Question: i m writing one application in which i have created custom list field for displaying listview.
my CustomListField contains one image and text in a row. i m gettiing field change listener on click of listfield row but i want to put fieldchange listener on image too..
can anyone tell me how can i do that.
here is my code.
'''
public class CustomListField extends ListField implements ListFieldCallback {
private Vector _listData;
private int _MAX_ROW_HEIGHT = 60;
public CustomListField(Vector data) {
_listData = data;
setSize(_listData.size());
setSearchable(true);
setCallback(this);
setRowHeight(_MAX_ROW_HEIGHT);
}
protected void drawFocus(Graphics graphics, boolean on) {
XYRect rect = new XYRect();
graphics.setGlobalAlpha(150);
graphics.setColor(Color.BLUE);
getFocusRect(rect);
drawHighlightRegion(graphics, HIGHLIGHT_FOCUS, true, rect.x, rect.y, rect.width, rect.height);
}
public int moveFocus(int amount, int status, int time) {
this.invalidate(this.getSelectedIndex());
return super.moveFocus(amount, status, time);
}
public void onFocus(int direction) {
super.onFocus(direction);
}
protected void onUnFocus() {
this.invalidate(this.getSelectedIndex());
}
public void refresh() {
this.getManager().invalidate();
}
public void drawListRow(ListField listField, Graphics graphics, int index, int y, int w) {
listField.setBackground(BackgroundFactory.createBitmapBackground(Bitmap.getBitmapResource("listing_bg.png")));
ListRander listRander = (ListRander) _listData.elementAt(index);
graphics.setGlobalAlpha(255);
graphics.setFont(Font.getDefault().getFontFamily().getFont(Font.PLAIN, 24));
final int margin = 5;
final Bitmap thumb = listRander.getListThumb();
final String listHeading = listRander.getListTitle();
final Bitmap nevBar = listRander.getNavBar();
// list border
graphics.setColor(Color.GRAY);
graphics.drawRect(0, y, w, _MAX_ROW_HEIGHT);
// thumbnail border & thumbnail image
graphics.setColor(Color.BLACK);
// graphics.drawRoundRect(margin-2, y+margin-2,thumb.getWidth()+2, thumb.getHeight()+2, 5, 5);
graphics.drawBitmap(margin, y + margin, thumb.getWidth(), thumb.getHeight(), thumb, 0, 0);
// drawing texts
// graphics.setFont(Font.BOLD);
graphics.drawText(listHeading, margin + thumb.getWidth(), y + margin);
graphics.setColor(Color.GRAY);
// graphics.setFont(Font.smallFont); // graphics.drawText(listDesc, 2*margin+thumb.getWidth(), y+ margin+20); // //
// graphics.drawText(listDesc2, 2*margin+thumb.getWidth(), y+ margin+32);
// draw navigation button
final int navBarPosY = y + (_MAX_ROW_HEIGHT / 2 - nevBar.getHeight() / 2);
final int navBarPosX = Graphics.getScreenWidth() - nevBar.getWidth() + margin;
graphics.drawBitmap(navBarPosX, navBarPosY, nevBar.getWidth(), nevBar.getHeight(), nevBar, 0, 0);
}
public Object get(ListField listField, int index) {
String rowString = (String) _listData.elementAt(index);
return rowString;
}
public int indexOfList(ListField listField, String prefix, int start) {
for (Enumeration e = _listData.elements(); e.hasMoreElements();) {
String rowString = (String) e.nextElement();
if (rowString.startsWith(prefix)) {
return _listData.indexOf(rowString);
}
}
return 0;
}
public int getPreferredWidth(ListField listField) {
return 3 * listField.getRowHeight();
}
/*
protected boolean trackwheelClick(int status, int time) {
invalidate(getSelectedIndex());
Dialog.alert(" U have selected :" + getSelectedIndex());
return super.trackwheelClick(status, time);
}
*/
}
'''
i want to put click listner on star image of listfield row
and following is output of abbove code.

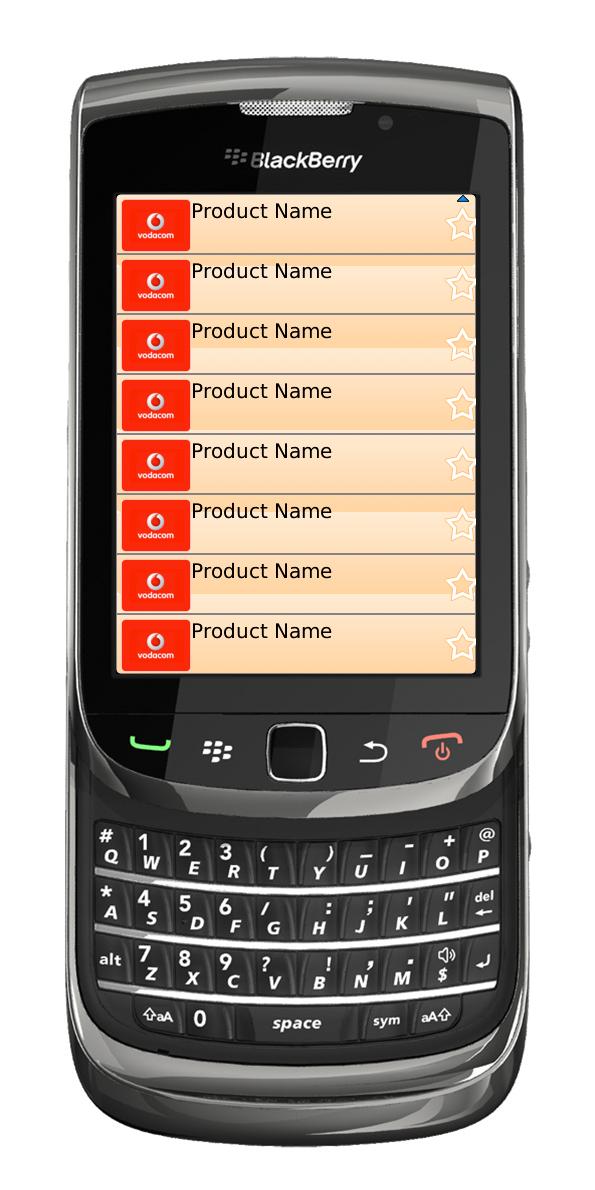
Answer: I did something very similar to this on a past project:
## Background
<URL>' as text, and Bitmaps, etc. The contents aren't 'Field' instances, and therefore, are not focusable.
So, what I did was to replace 'ListField' with a subclass of 'Manager'. Originally, I used a 'VerticalFieldManager', but I ran into problems with that. I've also been seeing a lot of issues on stack overflow, where people subclass 'VerticalFieldManager', customize just one small behaviour, and everything starts breaking. It seems to me that 'VerticalFieldManager' works well if you accept its normal behaviour, and if you need something more, just extend 'Manager' directly. Performing layout for vertically stacked rows is pretty easy.
I then made each row its own 'Manager', and implemented custom layout in 'sublayout()' to place the row's 'Field's where I wanted them. I could then also make the row focusable, and then a bitmap/button on the row separately focusable (like your star). Clicking the row invokes one action, and clicking the star invokes another one.
I will note, however, that in my app, performance was not an issue, because I only had 10-20 rows. Also, I did have to modify my code to match your example, so consider this code only lightly tested. However, I did build it into an app, so it should perform fine as long as my assumptions, and your description were valid.
## Implementation
First, it wasn't clear to me what your 'ListRander' is (you didn't show that code). However, in my code, I need a data class to contain details about row. It looked like that's how you used 'ListRander', so that's what I used:
'''
public class ListRander {
private String _title;
private Bitmap _thumb;
public ListRander(String title, Bitmap thumb) {
_title = title;
_thumb = thumb;
}
public String getTitle() {
return _title;
}
public Bitmap getThumb() {
return _thumb;
}
}
'''
Then, I replaced your 'CustomListField' class with my own:
'''
public class CustomListField extends Manager implements FocusChangeListener {
private int _MAX_ROW_HEIGHT = 60;
private boolean _searchable = false;
private Vector _listData;
private FieldChangeListener _fieldListener;
public CustomListField(Vector data) {
super(FOCUSABLE | VERTICAL_SCROLL | VERTICAL_SCROLLBAR);
setSearchable(true);
setEditable(false);
setListData(data);
}
public void setChangeListener(FieldChangeListener listener) {
// we need to save this listener, because we set it to listen to all new rows
_fieldListener = listener;
int numFields = getFieldCount();
for (int f = 0; f < numFields; f++) {
getField(f).setChangeListener(listener);
}
super.setChangeListener(listener);
}
public int getRowHeight() {
return _MAX_ROW_HEIGHT;
}
public void setSearchable(boolean searchable) {
_searchable = searchable;
}
public int getSelectedIndex() {
return getFieldWithFocusIndex(); // TODO??
}
public Object get(int index) {
return _listData.elementAt(index);
}
public int indexOfList(String prefix, int start) {
if (start >= _listData.size() || !_searchable) {
return -1;
} else {
int result = getSelectedIndex(); // the default result if we find no matches
for (Enumeration e = _listData.elements(); e.hasMoreElements(); ) {
String rowString = (String) e.nextElement();
if (rowString.startsWith(prefix)) {
return _listData.indexOf(rowString);
}
}
return result;
}
}
protected boolean navigationClick(int status, int time) {
CustomListRow focus = (CustomListRow) getFieldWithFocus();
if (focus != null) {
// see if the row wants to process this click
if (!focus.navigationClick(status, time)) {
// let our FieldChangeListener know that this row has been clicked
fieldChangeNotify(getFieldWithFocusIndex());
}
return true;
} else {
return false;
}
}
protected void sublayout(int width, int height) {
int w = Math.min(width, getPreferredWidth());
int h = Math.min(height, getPreferredHeight());
int rowHeight = getRowHeight();
int numRows = getFieldCount();
setExtent(w, h);
setVirtualExtent(w, rowHeight * numRows);
for (int i = 0; i < numRows; i++) {
Field f = getField(i);
setPositionChild(f, 0, rowHeight * i);
layoutChild(f, w, rowHeight);
}
}
public int getPreferredWidth() {
return Display.getWidth();
}
public int getPreferredHeight() {
return Display.getHeight();
}
public void setListData(Vector listData) {
_listData = listData;
if (listData != null) {
int listSize = listData.size();
int numRows = getFieldCount();
for (int s = 0; s < listSize; s++) {
if (s < numRows) {
// we can reuse existing CustomListRows
CustomListRow row = (CustomListRow) getField(s);
row.setData((ListRander) listData.elementAt(s));
} else {
CustomListRow row = new CustomListRow((ListRander) listData.elementAt(s));
row.setChangeListener(_fieldListener);
row.setFocusListener(this);
add(row);
}
}
if (listSize < numRows) {
// delete the excess rows
deleteRange(listSize, numRows - listSize);
}
} else {
deleteAll();
}
invalidate();
}
public void focusChanged(Field field, int eventType) {
// we handle scrolling here, when focus changes between rows
if (eventType == FOCUS_GAINED) {
if (field.getTop() < getVerticalScroll()) {
// field is off the top of the screen, so scroll up
setVerticalScroll(field.getTop());
} else if (field.getTop() >= getVerticalScroll() + getVisibleHeight()) {
// field is off the bottom of the screen, so scroll down
setVerticalScroll(field.getTop() - getVisibleHeight() + getRowHeight());
}
}
}
}
'''
Finally, one row is represented by my 'CustomListRow' class:
'''
public class CustomListRow extends Manager implements FieldChangeListener {
private static final int _MAX_ROW_HEIGHT = 60;
private ListRander _data;
private BitmapField _thumb;
private LabelField _title;
private FocusableBitmapField _star;
private static final Bitmap _starImg = Bitmap.getBitmapResource("star.png");
private static final Bitmap _bgImg = Bitmap.getBitmapResource("listing_bg.png");
private SeparatorField _separator;
private int _fontColor = Color.BLACK;
private boolean _highlighted = false;
private int _width;
// subclass exists to expose focus methods (make public)
private class FocusableBitmapField extends BitmapField {
public FocusableBitmapField() {
super(_starImg, BitmapField.FOCUSABLE | BitmapField.EDITABLE);
}
public void onFocus(int direction) {
super.onFocus(direction);
}
public void onUnfocus() {
super.onUnfocus();
}
}
public CustomListRow(ListRander data) {
super(Field.FOCUSABLE | Manager.NO_VERTICAL_SCROLL | Manager.NO_VERTICAL_SCROLLBAR);
setBackground(BackgroundFactory.createBitmapBackground(_bgImg));
_width = Display.getWidth();
long labelStyle = (DrawStyle.LEFT | DrawStyle.TOP | DrawStyle.ELLIPSIS);
_title = new LabelField("", labelStyle) { // custom anonymous class to change font color
protected void paint(Graphics g) {
int c = g.getColor();
g.setColor(_fontColor);
super.paint(g);
g.setColor(c);
}
};
_title.setFont(Font.getDefault().getFontFamily().getFont(Font.PLAIN, 24));
_thumb = new BitmapField();
_star = new FocusableBitmapField();
_star.setChangeListener(this);
_separator = new SeparatorField() { // custom anonymous class to change separator color
protected void paint(Graphics g) {
int c = g.getColor();
g.setColor(Color.GRAY);
super.paint(g);
g.setColor(c);
}
};
setData(data);
add(_thumb);
add(_title);
add(_star);
add(_separator);
}
public ListRander getData() {
return _data;
}
public void setData(ListRander value) {
if (value != _data) {
_data = value;
_title.setText(value.getTitle());
_thumb.setBitmap(value.getThumb());
}
}
private void onStarClicked() {
Dialog.alert("Star has been clicked or tapped!");
}
private void onRowClicked() {
Dialog.alert("Row has been clicked or tapped!");
}
public void fieldChanged(Field field, int context) {
if (field == _star) {
onStarClicked();
}
}
public boolean navigationClick(int status, int time) {
if (_star.isFocus()) {
onStarClicked();
return true;
} /* else {
onRowClicked();
return true;
} */
return false; // we will not consume this event
}
protected void highlight(boolean onRow) {
_fontColor = onRow ? Color.WHITE : Color.BLACK; // change font color for contrast
_highlighted = onRow;
invalidate();
}
protected void onFocus(int direction) {
// called when focus first transfers to this row, from another Field
if (direction == 1) {
// coming from top to bottom, we highlight the row first, not the star
highlight(true);
} else if (direction == -1) {
// coming from bottom to top, we highlight the star button first, not the row
_star.onFocus(direction);
highlight(false);
}
}
protected void onUnfocus() {
// remove highlighting of the row, if any
highlight(false);
super.onUnfocus();
}
protected int moveFocus(int amount, int status, int time) {
// called when this row already has focus (either on row, or star button)
if (amount > 0) {
// moving top to bottom
if (!_star.isFocus()) {
// we were on the row, now move to the star button
_star.onFocus(1);
highlight(false);
amount--; // consume one unit of movement
}
} else {
// moving from bottom to top
if (_star.isFocus()) {
// we were on the star button, now move back over to the row
_star.onUnfocus();
highlight(true);
amount++; // consume one unit of movement
}
}
return amount;
}
protected boolean touchEvent(net.rim.device.api.ui.TouchEvent event) {
// We take action when the user completes a click (a.k.a. unclick)
int eventCode = event.getEvent();
if ((eventCode == TouchEvent.UNCLICK) || (eventCode == TouchEvent.DOWN)) {
// Get the touch location, within this Manager
int x = event.getX(1);
int y = event.getY(1);
if ((x >= 0) && (y >= 0) && (x < _width) && (y < _MAX_ROW_HEIGHT)) {
int field = getFieldAtLocation(x, y);
if ((field >= 0) && (getField(field) == _star)) {
// Let event propagate to (star) button field
return super.touchEvent(event);
} else {
if (eventCode == TouchEvent.UNCLICK) {
// A completed click anywhere else in this row should popup details for this selection
fieldChangeNotify(1);
onRowClicked();
} else {
// This is just a soft touch (TouchEvent.DOWN), without full click
setFocus();
}
// Consume the event
return true;
}
}
}
// Event wasn't for us, let superclass handle in default manner
return super.touchEvent(event);
}
protected void sublayout(int width, int height) {
height = Math.min(getPreferredHeight(), height);
setExtent(_width, height);
final int margin = 5;
int thumbWidth = _thumb.getPreferredWidth();
layoutChild(_thumb, thumbWidth, _thumb.getPreferredHeight());
setPositionChild(_thumb, margin, margin);
int starWidth = _star.getPreferredWidth();
int starHeight = _star.getPreferredHeight();
layoutChild(_star, starWidth, starHeight);
setPositionChild(_star, width - starWidth - margin, (height - starHeight) / 2);
// this assumes you want margin between all fields, and edges
layoutChild(_title, width - thumbWidth - starWidth - 4 * margin, _title.getPreferredHeight());
setPositionChild(_title, margin + thumbWidth /* + margin */, margin); // TODO?
}
protected void paintBackground(Graphics g) {
super.paintBackground(g);
if (_highlighted) {
// you can't override drawFocus() for a Manager, so we'll handle that here:
int oldColor = g.getColor();
int oldAlpha = g.getGlobalAlpha();
XYRect rect = new XYRect();
g.setGlobalAlpha(150);
g.setColor(Color.BLUE);
getFocusRect(rect);
drawHighlightRegion(g, HIGHLIGHT_FOCUS, true, rect.x, rect.y, rect.width, rect.height);
g.setGlobalAlpha(oldAlpha);
g.setColor(oldColor);
}
}
public int getPreferredWidth() {
return _width;
}
public int getPreferredHeight() {
return _MAX_ROW_HEIGHT;
}
}
'''
## Usage
This is how you might use the whole list field (maybe in a 'Screen' class):
'''
public class ListScreen extends MainScreen implements FieldChangeListener {
public ListScreen() {
try {
Vector data = new Vector();
Bitmap icon = Bitmap.getBitmapResource("list_icon.png");
for (int i = 0; i < 15; i++) {
ListRander lr = new ListRander("Product Name " + i, icon);
data.addElement(lr);
}
CustomListField list = new CustomListField(data);
add(list);
list.setChangeListener(this);
} catch (Exception e) {
e.printStackTrace();
}
}
public void fieldChanged(Field field, int context) {
if (field instanceof CustomListRow) {
CustomListRow row = (CustomListRow) field;
Dialog.alert(row.getData().getTitle() + " was selected!");
}
}
}
'''
In my app, it made sense for the 'CustomListRow' itself to handle the equivalent of your star click. However, for me, it did make sense to have the click handled that way. So, I let you set a 'FieldChangeListener' on the 'CustomListField' itself, which is called back when any row is selected. See the example above in my screen class. If you want to handle the row click the 'CustomListRow' class, too, that's fine. I laid out a 'onRowClicked()' method there. Search in the code for where that's commented out, and you can reactivate, an implement that method ('onRowClicked()').
## Issues
- 'ListField''CustomListField''indexOfList()'- - - 'CustomListRow''getPreferredWidth()'